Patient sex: M
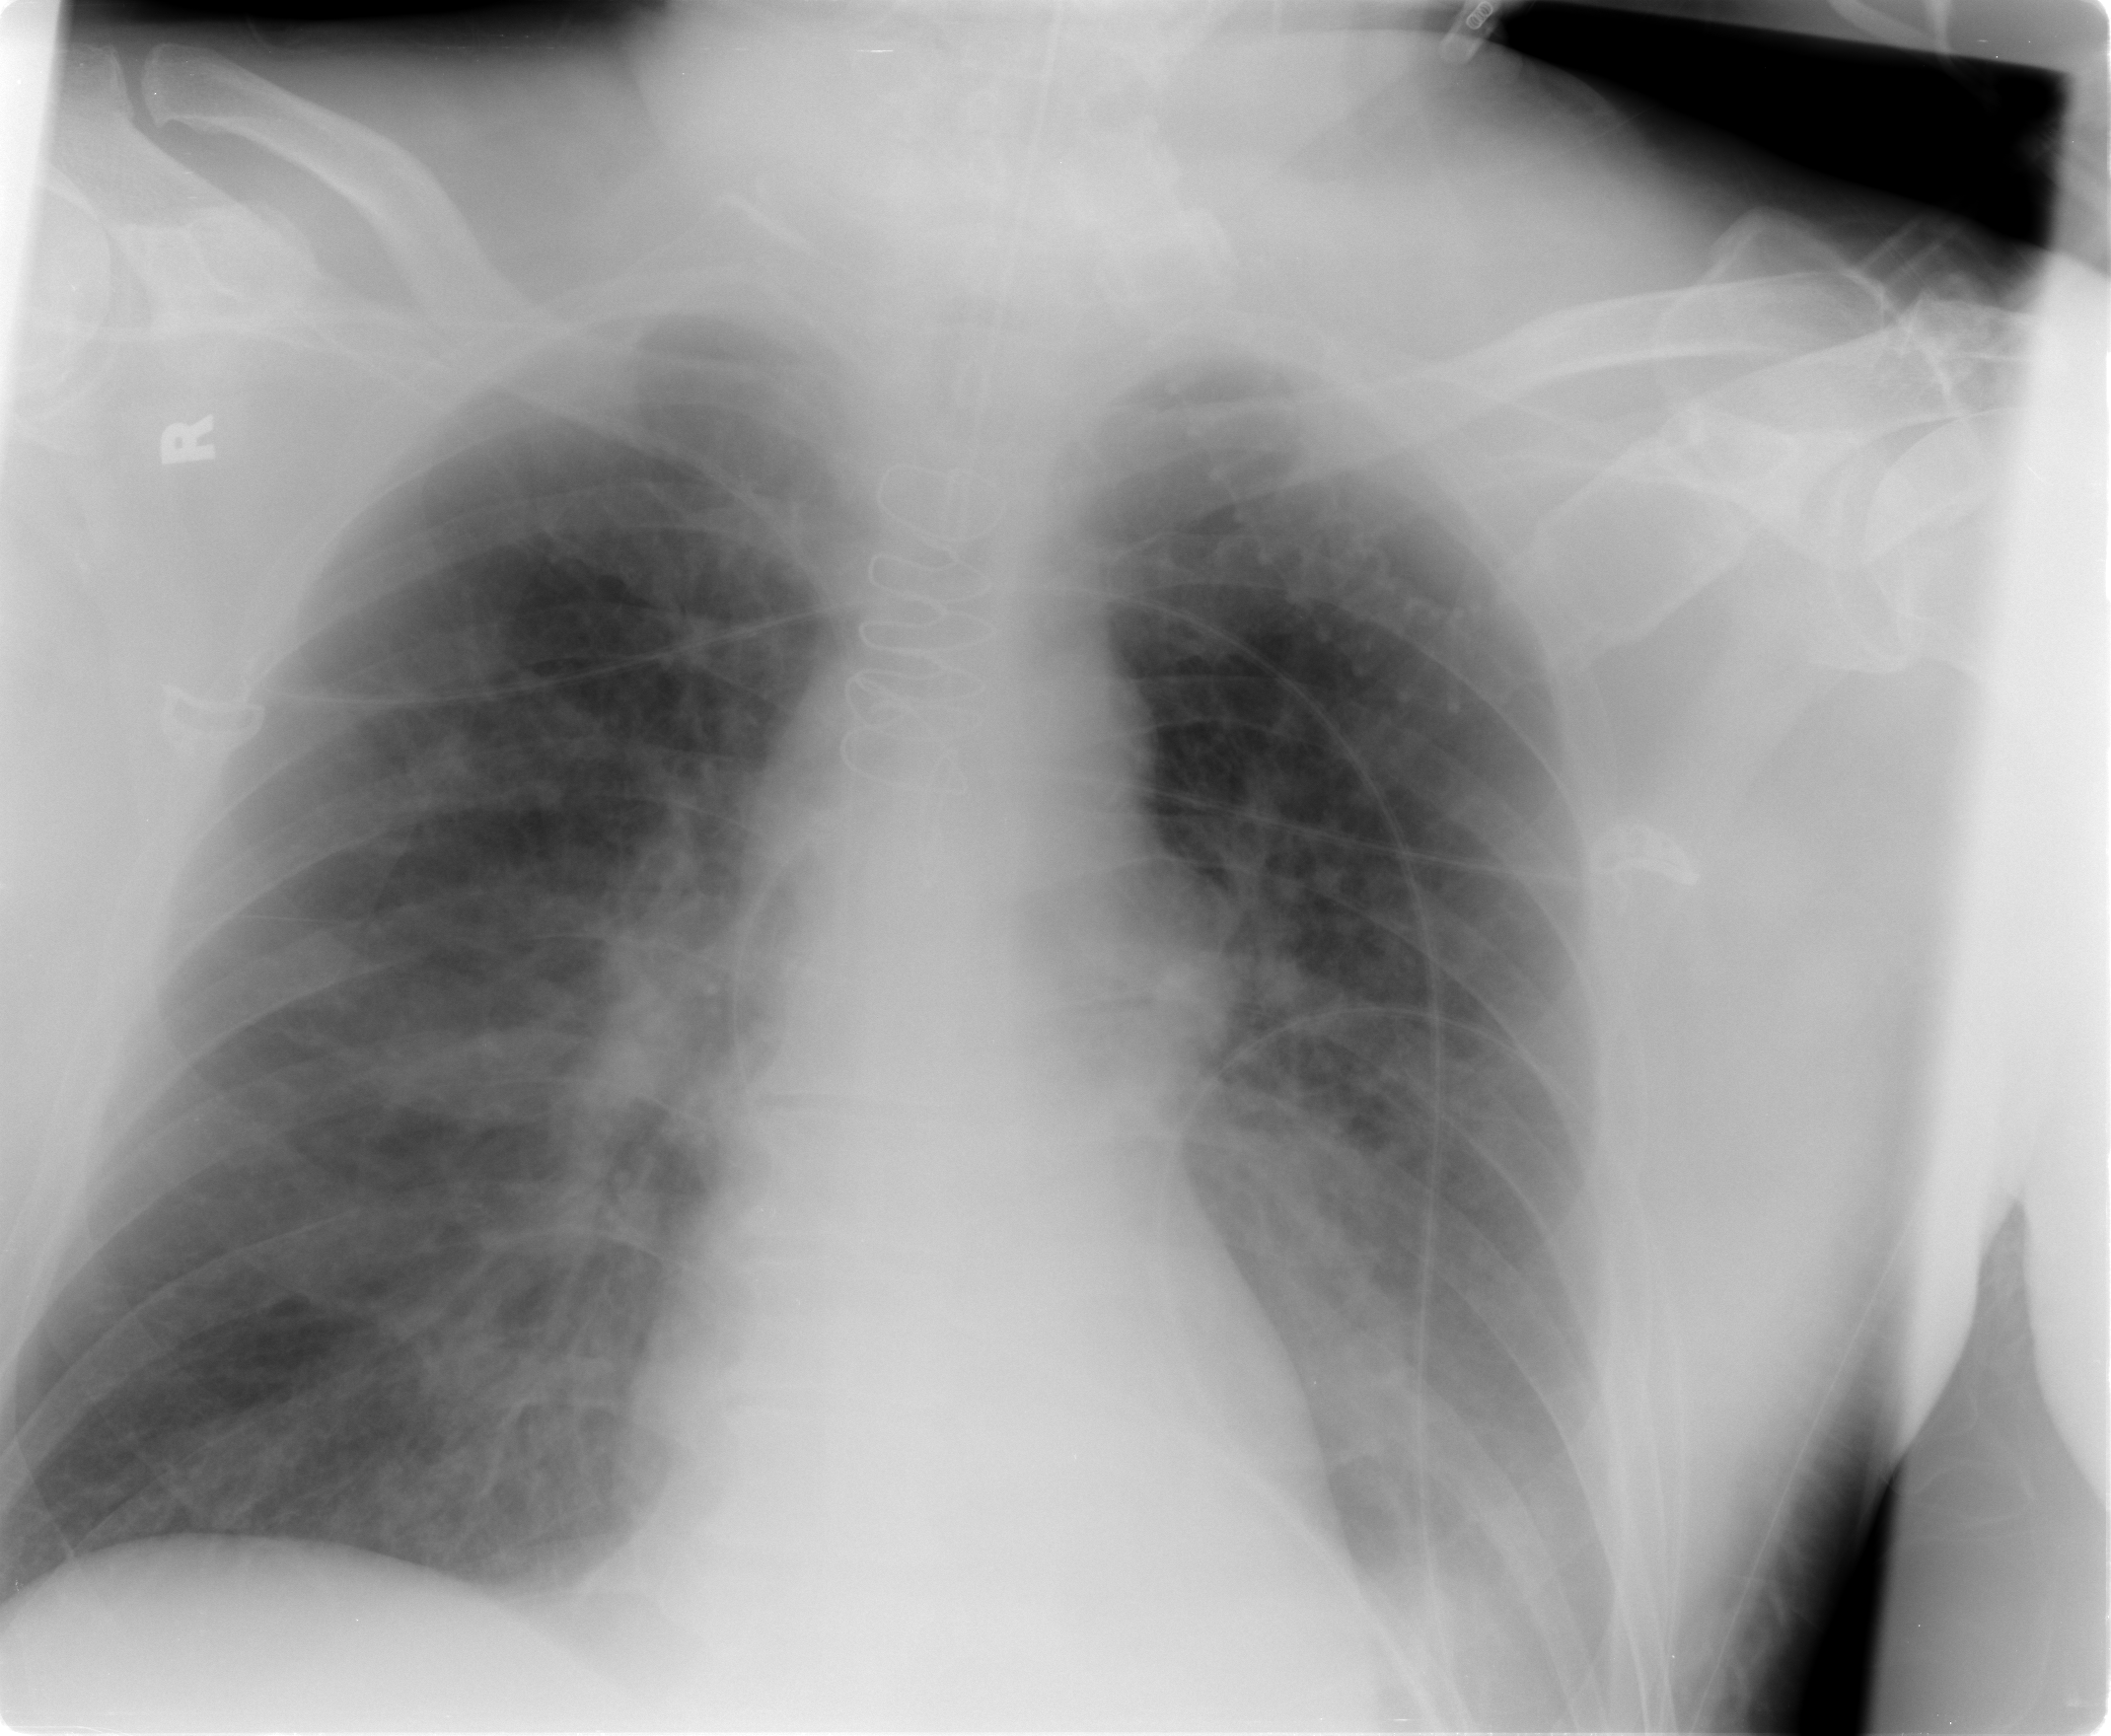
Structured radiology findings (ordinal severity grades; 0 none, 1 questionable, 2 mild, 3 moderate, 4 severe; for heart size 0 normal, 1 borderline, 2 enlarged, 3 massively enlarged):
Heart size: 0
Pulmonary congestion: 0
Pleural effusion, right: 0
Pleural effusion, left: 2
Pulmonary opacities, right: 1
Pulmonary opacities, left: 1
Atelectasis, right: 0
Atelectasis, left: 0